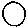
Label: circle